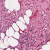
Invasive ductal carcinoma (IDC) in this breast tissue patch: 1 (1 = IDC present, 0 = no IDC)